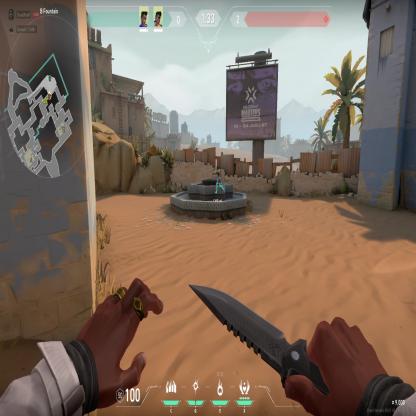
Label: teammate